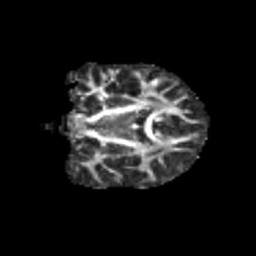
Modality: FA
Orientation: coronal
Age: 13
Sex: female
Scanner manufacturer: siemens
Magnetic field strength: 3 T
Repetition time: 3.8 s
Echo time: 0.07 s